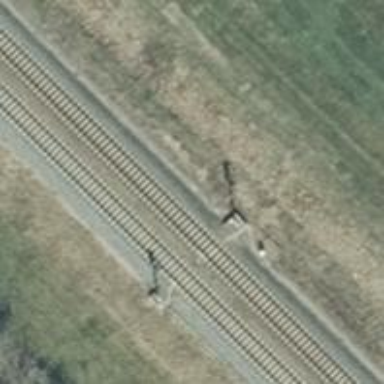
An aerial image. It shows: Light railway signal with light crossing form.